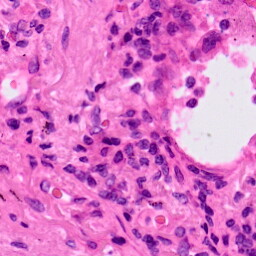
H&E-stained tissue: Lung